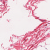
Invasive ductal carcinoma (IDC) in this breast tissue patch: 0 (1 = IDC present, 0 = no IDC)